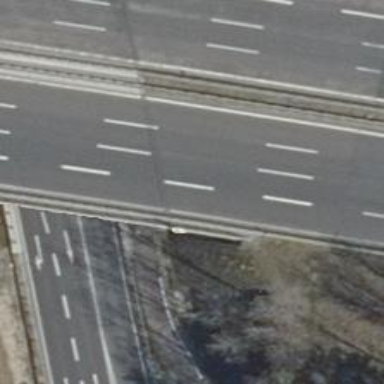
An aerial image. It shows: Asphalt bridge over motorway.